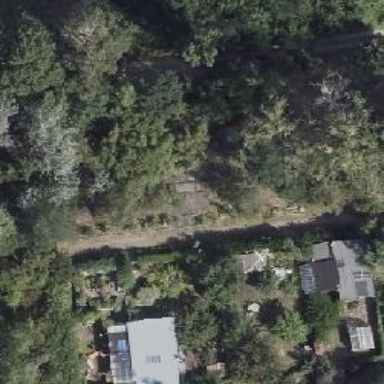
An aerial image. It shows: Disused railway track that holds historic significance.